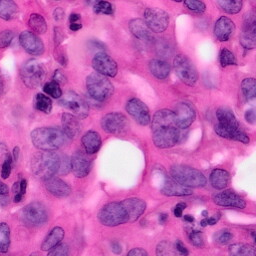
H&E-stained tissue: Pancreatic